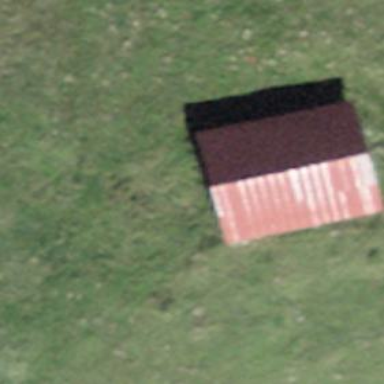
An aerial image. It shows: Farm auxiliary building.